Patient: sex M, age 65
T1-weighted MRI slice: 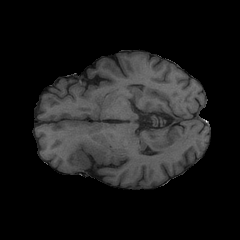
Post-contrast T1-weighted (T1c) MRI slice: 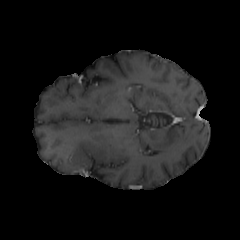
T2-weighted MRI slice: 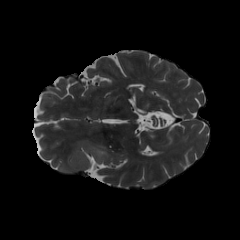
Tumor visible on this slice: yes
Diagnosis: Glioblastoma, IDH-wildtype
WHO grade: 4